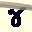
Label: 8